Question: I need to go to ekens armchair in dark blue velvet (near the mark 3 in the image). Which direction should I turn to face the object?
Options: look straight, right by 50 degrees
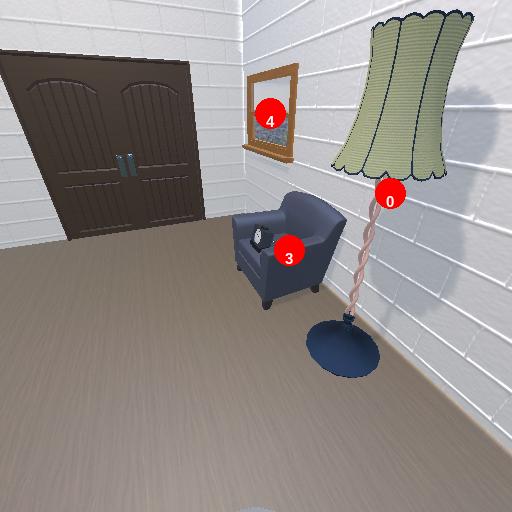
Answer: look straight